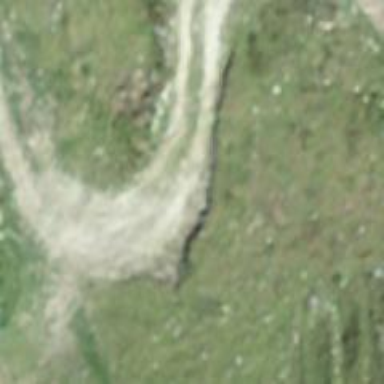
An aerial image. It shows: Compacted track with grade2 level.